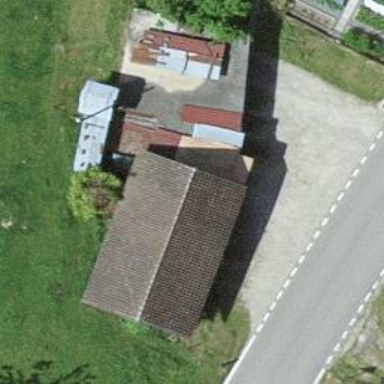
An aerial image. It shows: Barn.